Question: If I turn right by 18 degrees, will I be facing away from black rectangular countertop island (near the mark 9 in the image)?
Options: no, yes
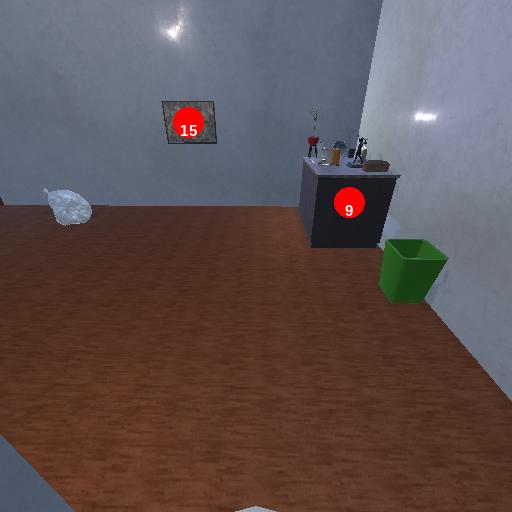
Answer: no